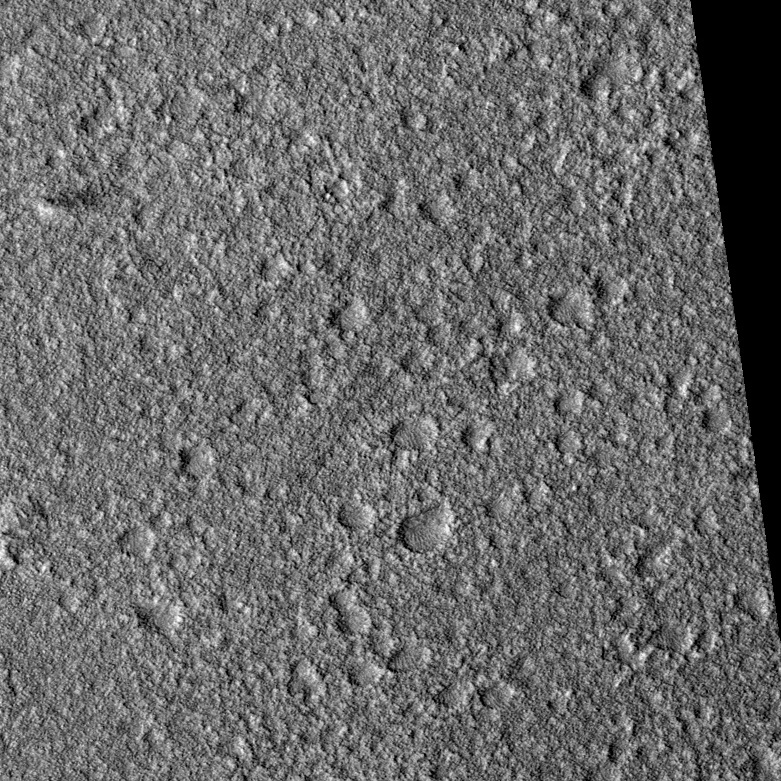
Label: dustdevil